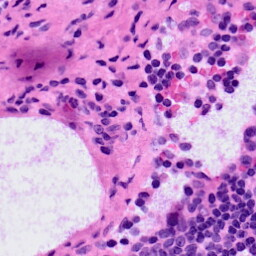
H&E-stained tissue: LymphNode